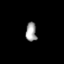
Tissue: lung
Cell type: Epithelial cells
Senescence score: 0.2265
Nuclear area (px): 203
Mean DAPI intensity: 157.704